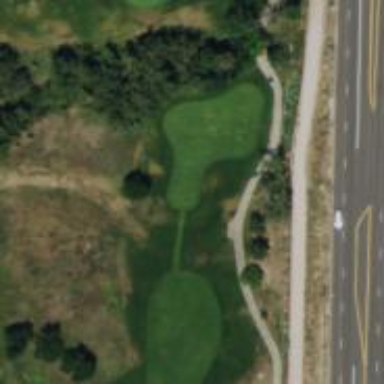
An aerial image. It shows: Well-maintained track used as golf cart path.